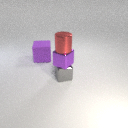
small red metal cylinder above small gray metal cube